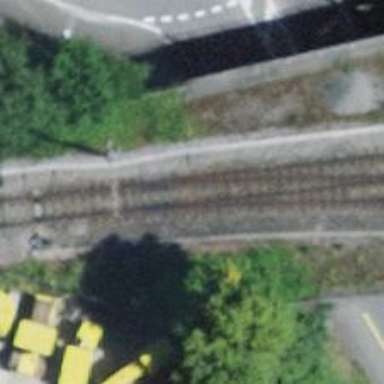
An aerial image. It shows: Single-track railway with electrified contact lines.